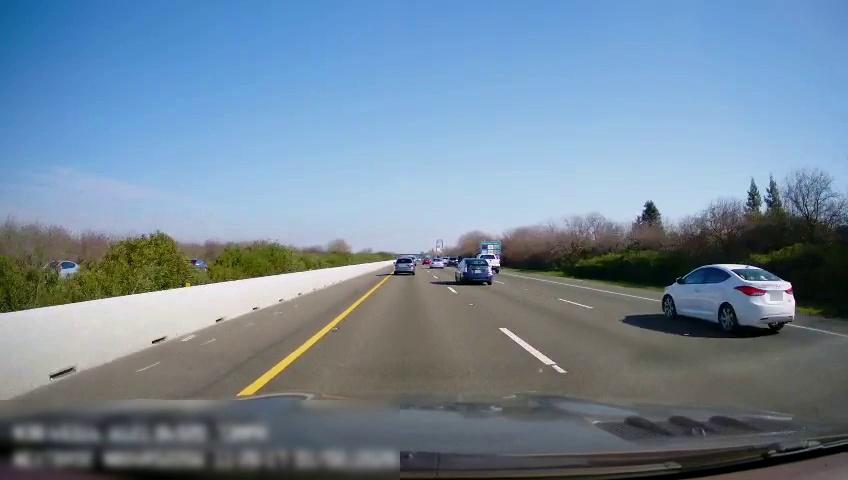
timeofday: Day
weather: Sunny
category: Drivable Space
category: Vehicles | SUV
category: Vehicles | Car
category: Vehicles | SUV
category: Vehicles | SUV
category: Vehicles | Car
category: Vehicles | Car
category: Vehicles | Truck
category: Vehicles | Car
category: Lanes | Current Lane
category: Lanes | Current Lane
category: Lanes | Alternate Lane
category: Lanes | Alternate Lane